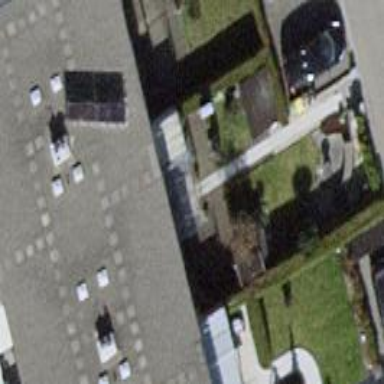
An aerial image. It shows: House with flat roof.